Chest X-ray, AP view. Patient: 53 years old, sex M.
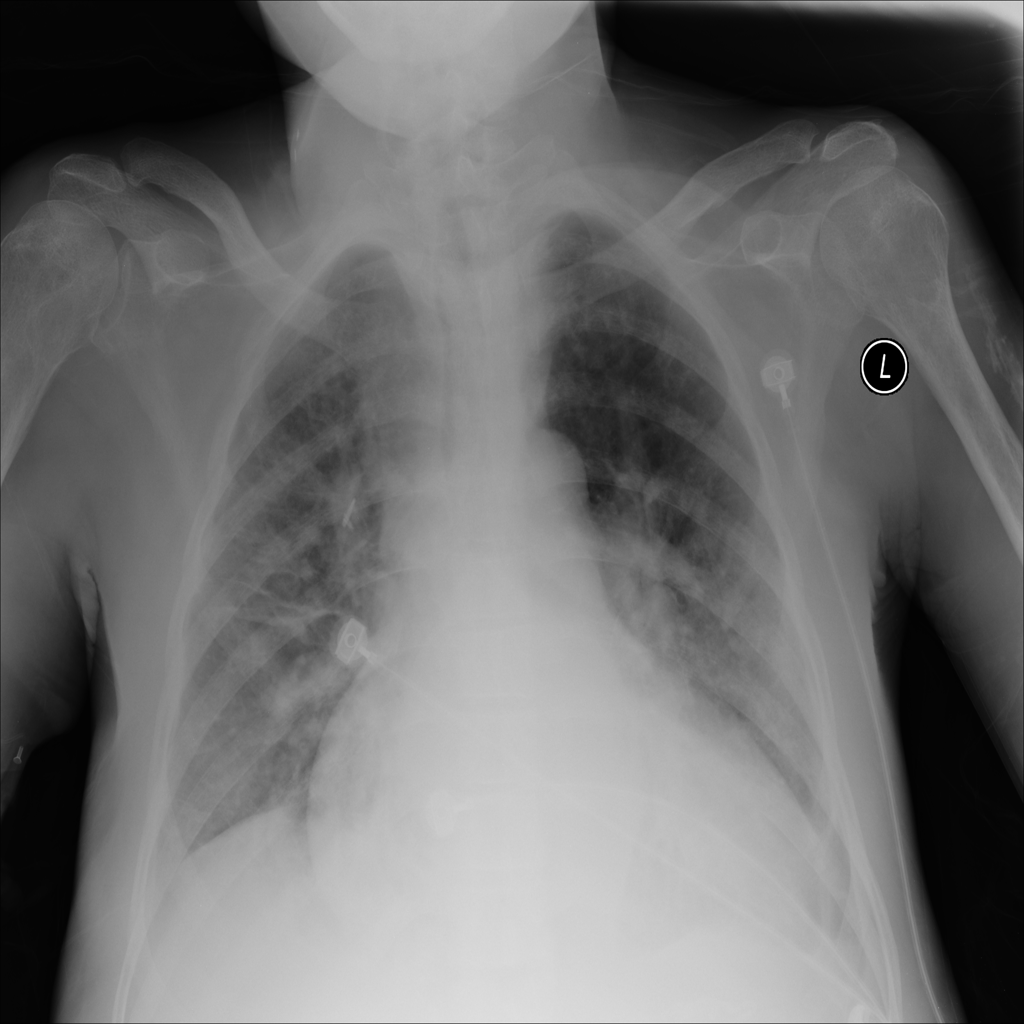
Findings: Effusion